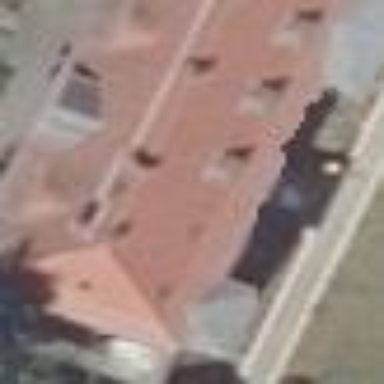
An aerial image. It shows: Historic building.